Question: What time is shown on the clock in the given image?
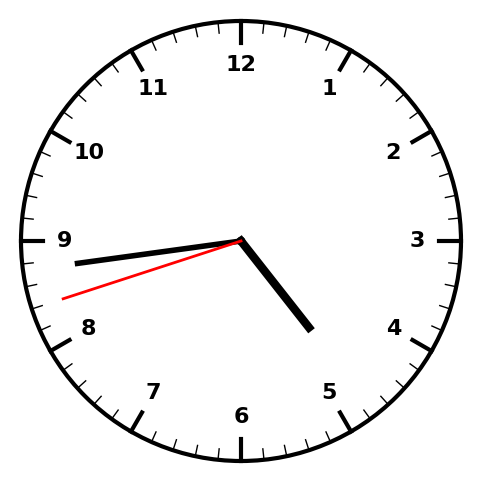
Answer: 04:43:42